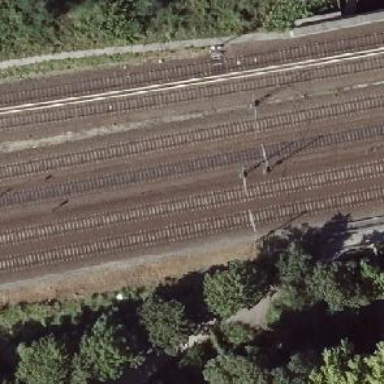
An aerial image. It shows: Milestone along the railway track with catenary mast.